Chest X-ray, AP view. Patient: 51 years old, sex M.
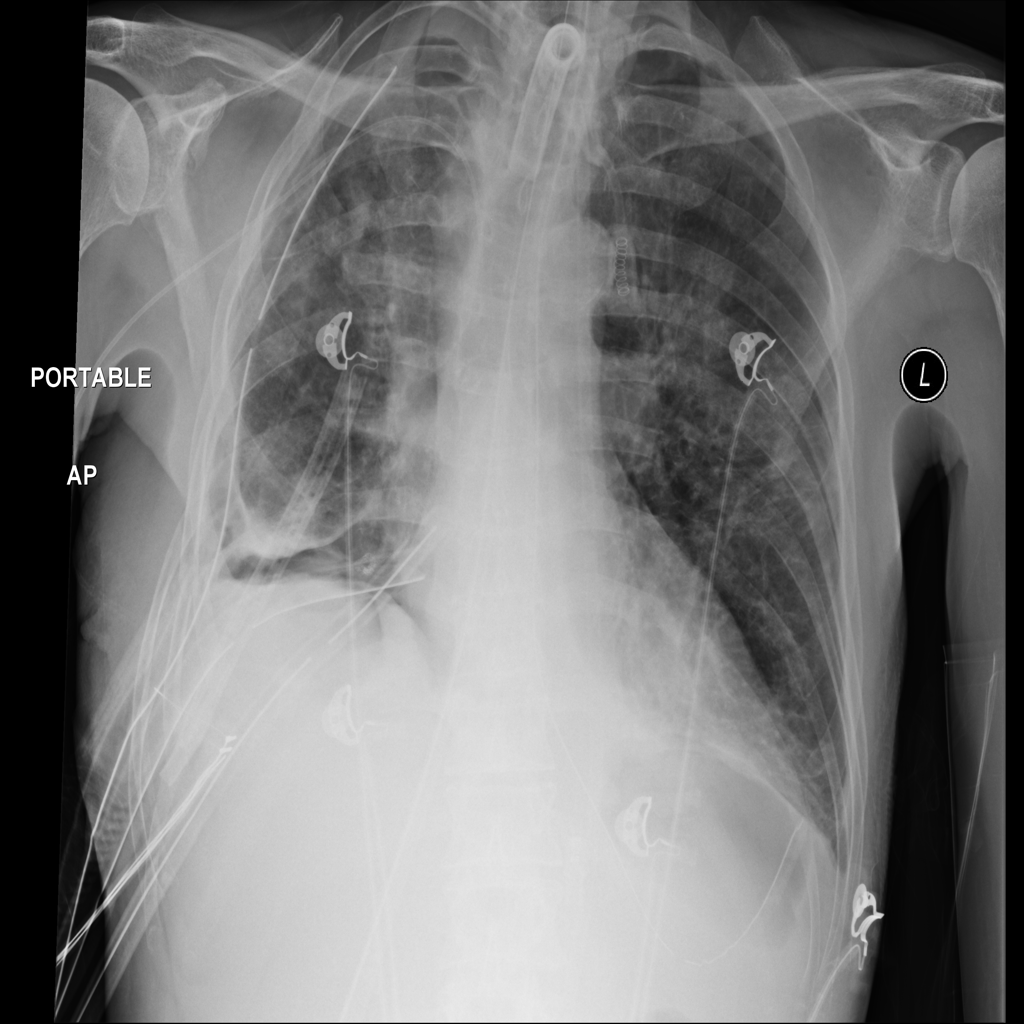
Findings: No Finding